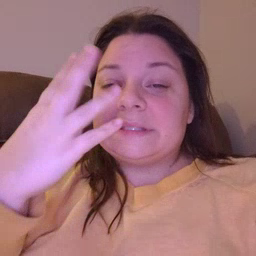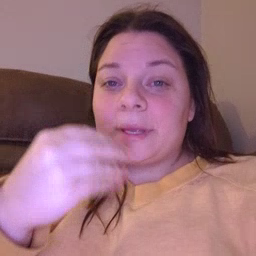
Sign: sleepy